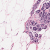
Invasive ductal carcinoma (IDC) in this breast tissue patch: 0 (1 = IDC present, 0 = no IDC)